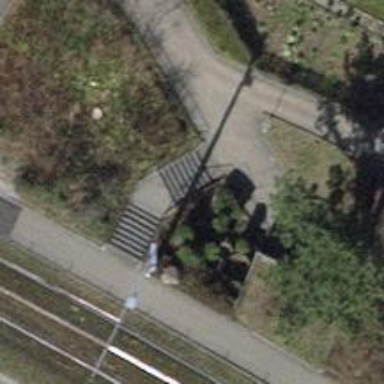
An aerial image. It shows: Asphalt steps along the road.